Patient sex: M
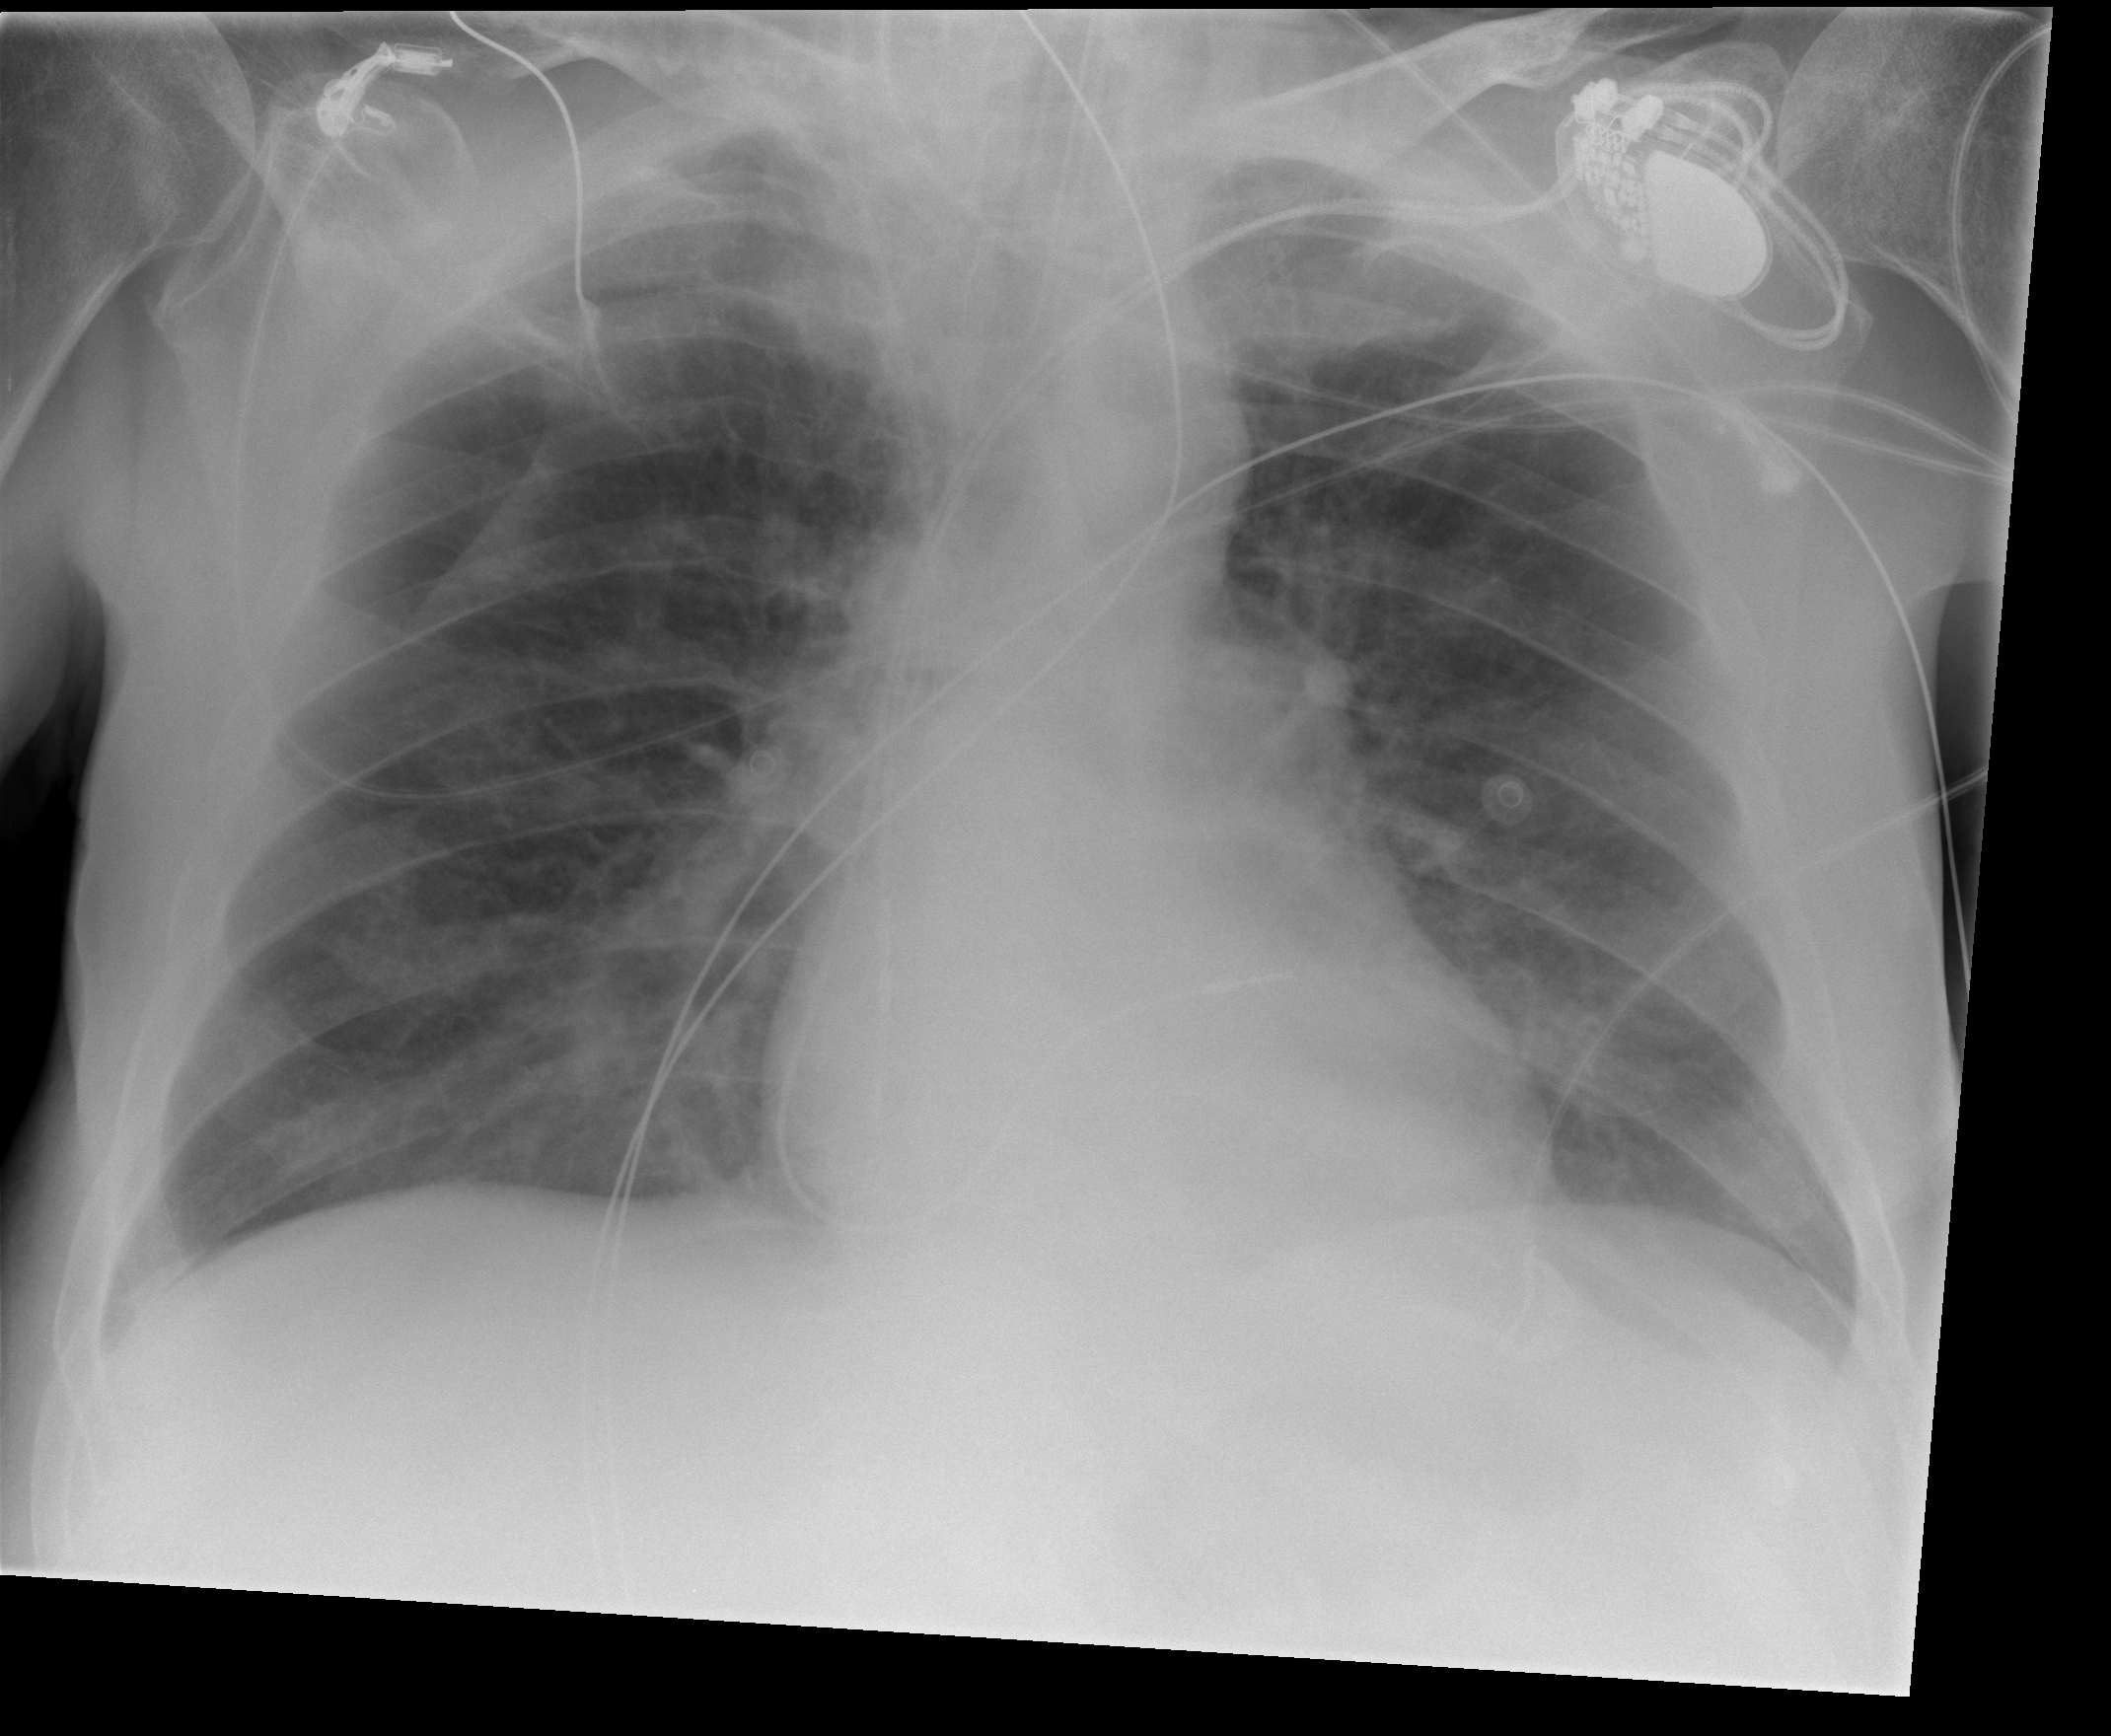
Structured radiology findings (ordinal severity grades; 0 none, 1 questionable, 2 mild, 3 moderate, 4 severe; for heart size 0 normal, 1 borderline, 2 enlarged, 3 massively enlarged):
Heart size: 0
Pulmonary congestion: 2
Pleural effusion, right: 0
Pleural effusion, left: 0
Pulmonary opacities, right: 2
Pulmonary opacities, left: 2
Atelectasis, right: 0
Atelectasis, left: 0